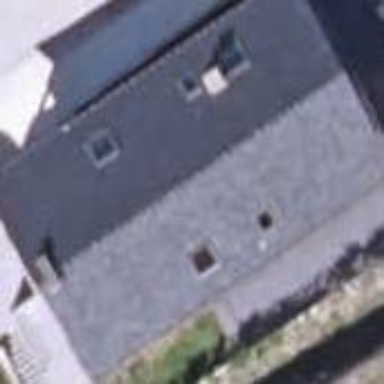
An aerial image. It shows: Simple and straightforward house.